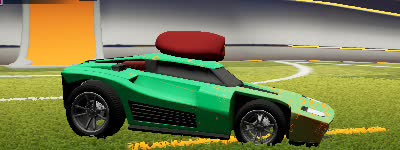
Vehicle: breakout